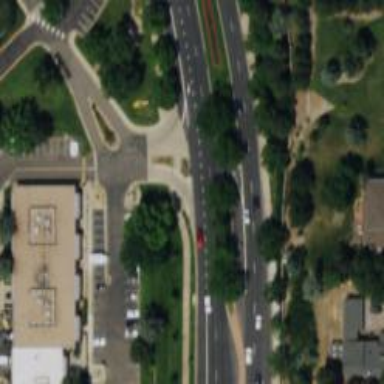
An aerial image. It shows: Asphalt road with secondary link designation.